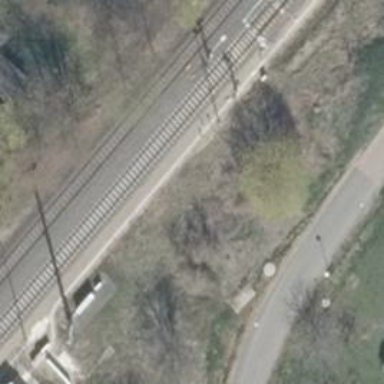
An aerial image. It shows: Railway signal.